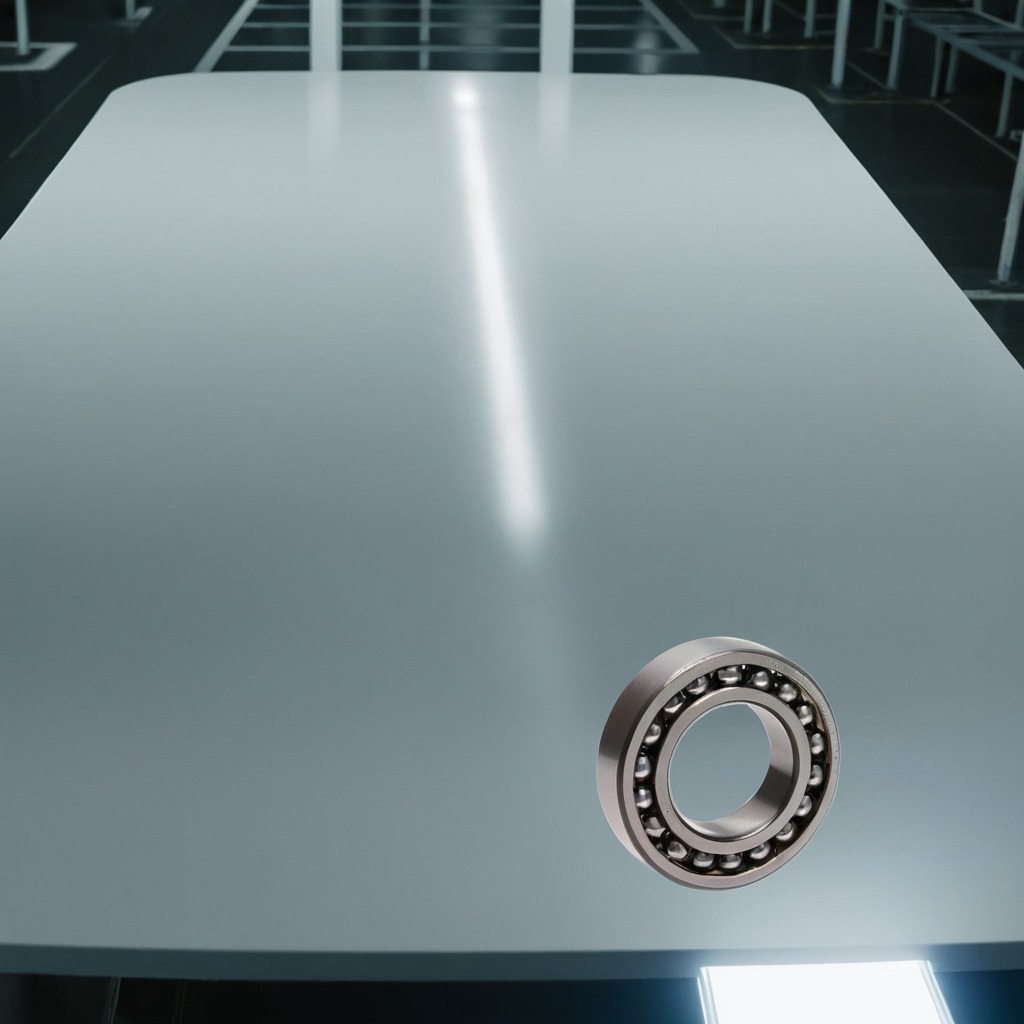
A metal ball bearing is lying on a high-gloss table in a ship maintenance bay industrial lighting.